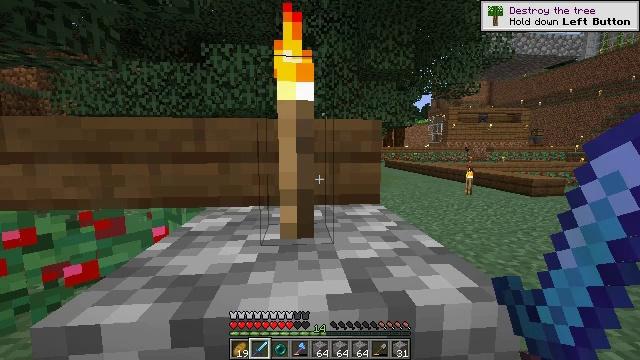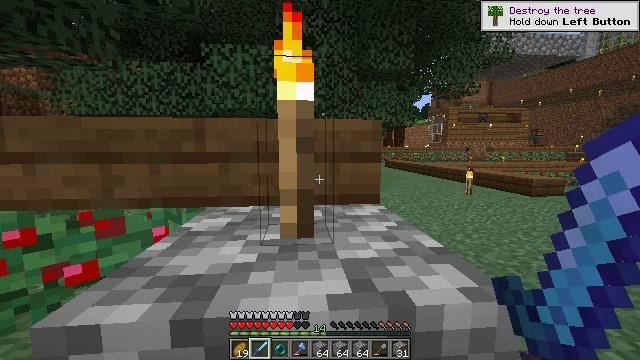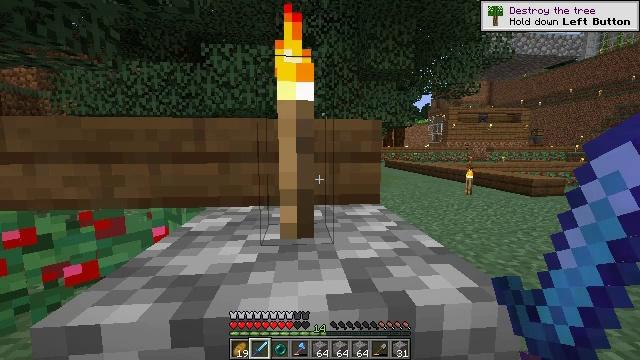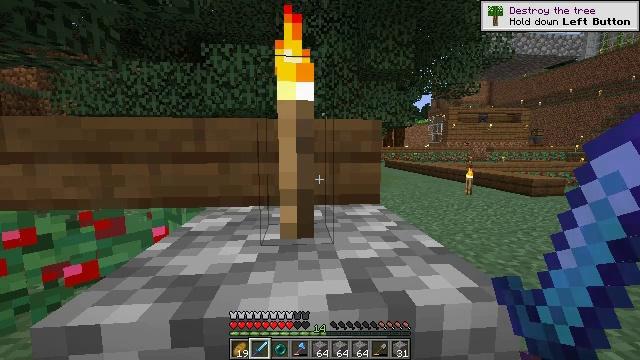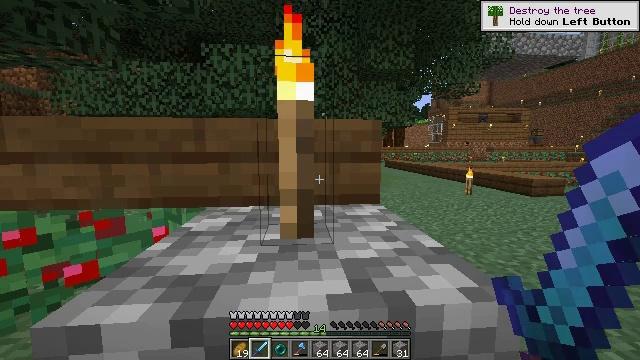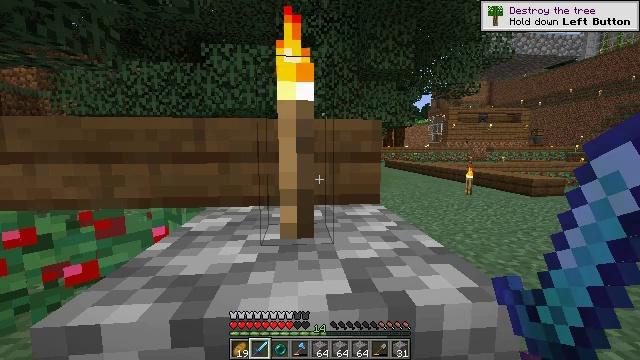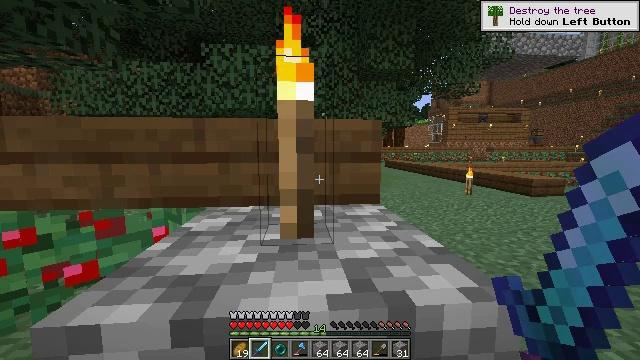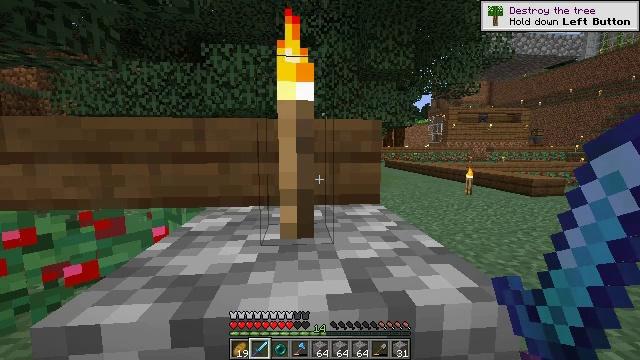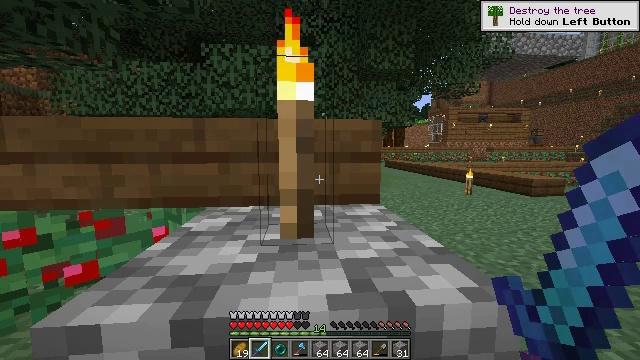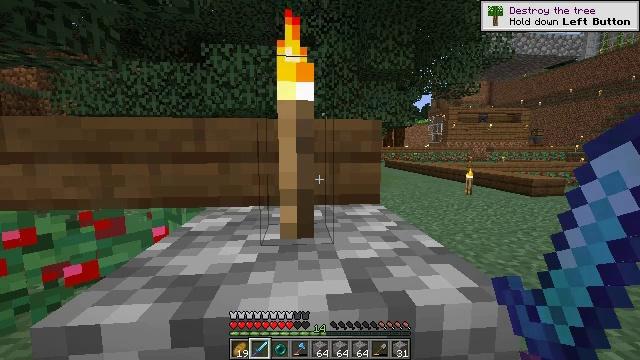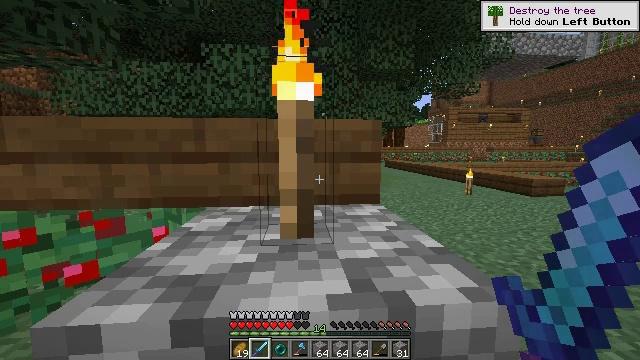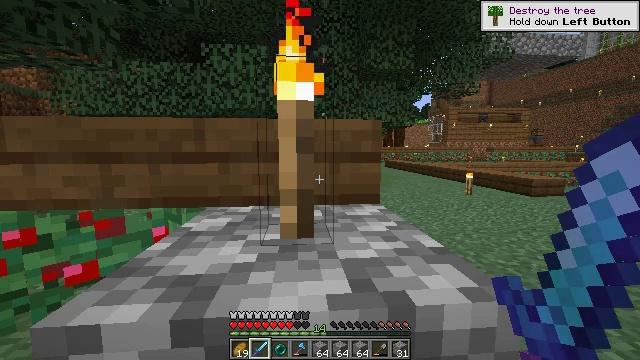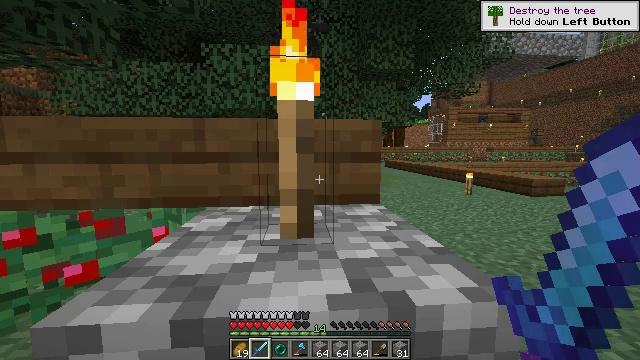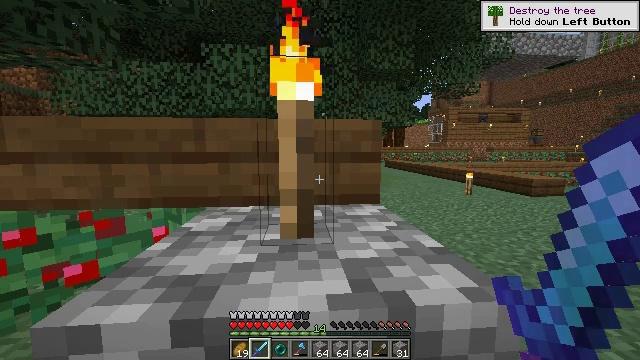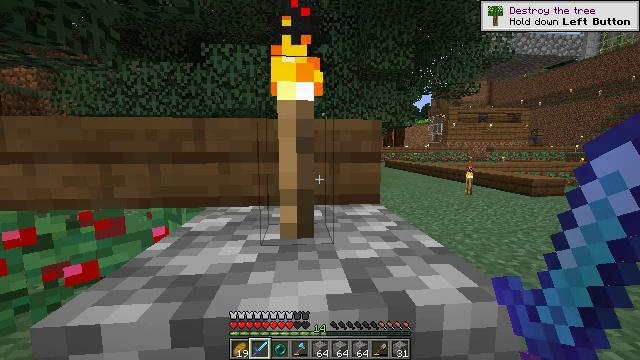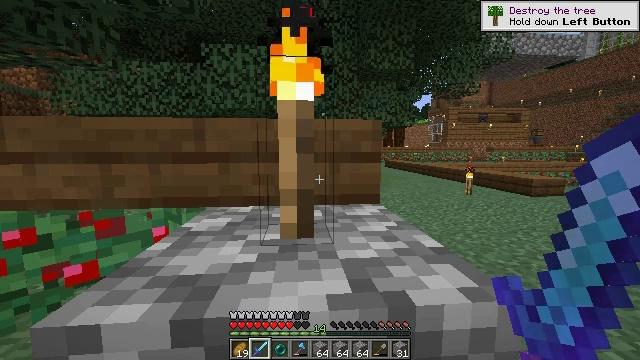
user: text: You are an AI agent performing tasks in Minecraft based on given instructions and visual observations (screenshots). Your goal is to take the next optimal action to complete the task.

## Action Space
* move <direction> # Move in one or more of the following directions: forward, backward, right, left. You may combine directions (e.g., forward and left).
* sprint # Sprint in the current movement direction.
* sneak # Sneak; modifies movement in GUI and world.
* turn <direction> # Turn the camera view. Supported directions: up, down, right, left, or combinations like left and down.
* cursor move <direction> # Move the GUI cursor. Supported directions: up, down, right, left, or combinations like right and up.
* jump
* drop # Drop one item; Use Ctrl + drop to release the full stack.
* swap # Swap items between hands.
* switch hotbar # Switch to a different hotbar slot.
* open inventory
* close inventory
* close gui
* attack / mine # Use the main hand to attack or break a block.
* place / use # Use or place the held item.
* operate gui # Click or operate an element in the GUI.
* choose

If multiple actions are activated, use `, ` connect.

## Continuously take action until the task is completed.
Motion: motion action
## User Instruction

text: Break the torch to collect it.
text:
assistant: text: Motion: no_op
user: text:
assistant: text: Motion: no_op
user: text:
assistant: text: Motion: no_op
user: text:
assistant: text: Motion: no_op
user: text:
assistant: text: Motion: no_op
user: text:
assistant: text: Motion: no_op
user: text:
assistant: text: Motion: no_op
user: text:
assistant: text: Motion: no_op
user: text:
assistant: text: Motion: no_op
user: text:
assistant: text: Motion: no_op
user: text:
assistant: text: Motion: no_op
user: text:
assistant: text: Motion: no_op
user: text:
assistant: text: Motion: no_op
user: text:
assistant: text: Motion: no_op
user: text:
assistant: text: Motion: no_op
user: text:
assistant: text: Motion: no_op
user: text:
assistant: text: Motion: no_op
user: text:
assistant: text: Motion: no_op
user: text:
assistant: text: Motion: no_op
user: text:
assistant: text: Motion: no_op
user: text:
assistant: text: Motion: no_op
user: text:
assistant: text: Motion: no_op
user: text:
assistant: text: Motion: no_op
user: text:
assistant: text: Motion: no_op
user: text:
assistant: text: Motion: no_op
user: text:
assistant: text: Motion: no_op
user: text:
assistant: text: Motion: no_op
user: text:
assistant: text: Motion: no_op
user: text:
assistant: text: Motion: no_op
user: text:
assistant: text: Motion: no_op